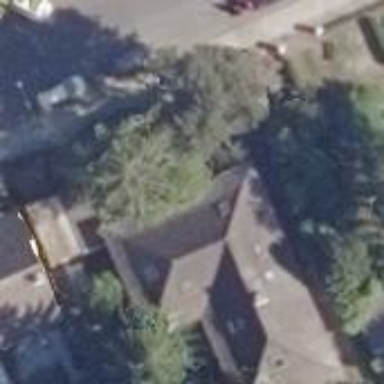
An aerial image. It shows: Detached building with hipped roof.